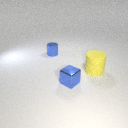
small blue metal cube in front of small blue metal cylinder